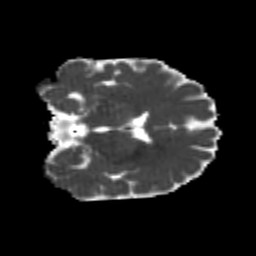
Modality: MD
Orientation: coronal
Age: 23
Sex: male
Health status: healthy
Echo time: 0.074 s